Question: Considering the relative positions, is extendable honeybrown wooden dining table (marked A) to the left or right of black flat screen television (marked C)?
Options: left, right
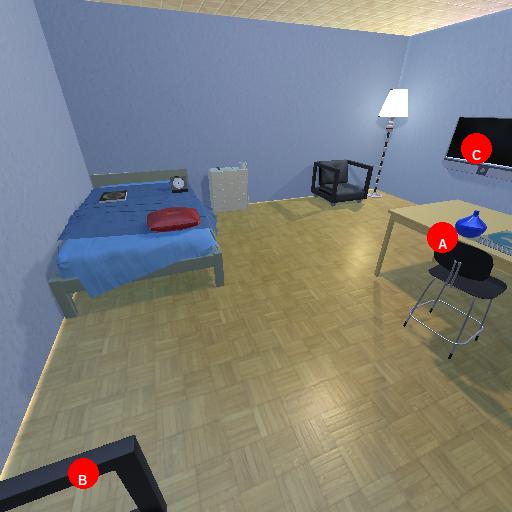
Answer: left